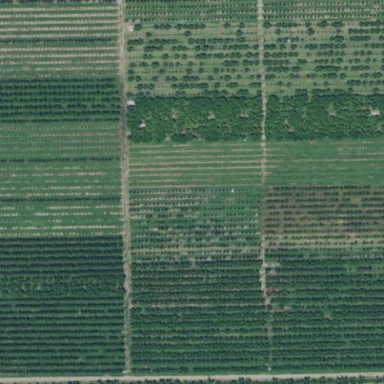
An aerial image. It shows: Orchard.